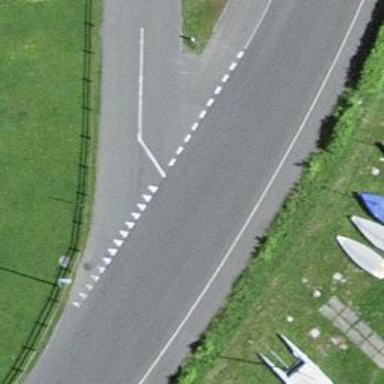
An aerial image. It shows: Road with "give way" sign.